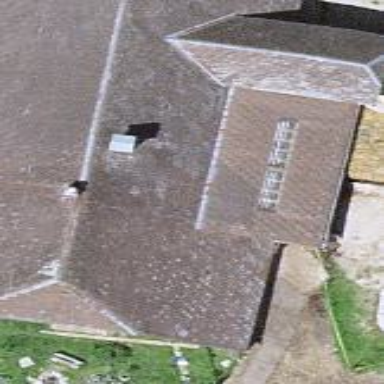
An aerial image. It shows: Farm building.